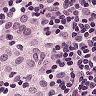
Metastatic tissue present: no